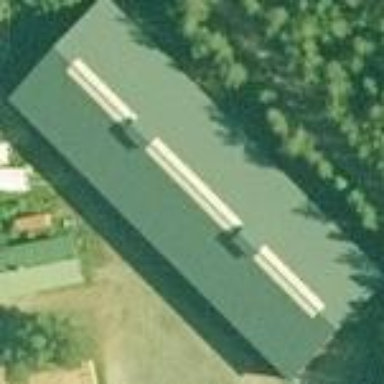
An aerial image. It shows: Riding hall.